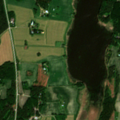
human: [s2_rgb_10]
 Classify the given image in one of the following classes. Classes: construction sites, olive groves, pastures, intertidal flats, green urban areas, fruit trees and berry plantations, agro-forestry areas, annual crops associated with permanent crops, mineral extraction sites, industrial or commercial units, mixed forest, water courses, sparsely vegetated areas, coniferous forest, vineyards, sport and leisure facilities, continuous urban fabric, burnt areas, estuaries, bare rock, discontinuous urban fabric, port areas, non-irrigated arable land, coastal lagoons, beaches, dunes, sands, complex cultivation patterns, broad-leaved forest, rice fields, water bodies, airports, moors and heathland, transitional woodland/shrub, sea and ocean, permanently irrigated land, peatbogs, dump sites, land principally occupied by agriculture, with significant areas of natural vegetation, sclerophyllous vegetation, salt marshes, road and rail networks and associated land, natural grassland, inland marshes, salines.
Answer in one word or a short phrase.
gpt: non-irrigated arable land, land principally occupied by agriculture, with significant areas of natural vegetation, mixed forest, water bodies